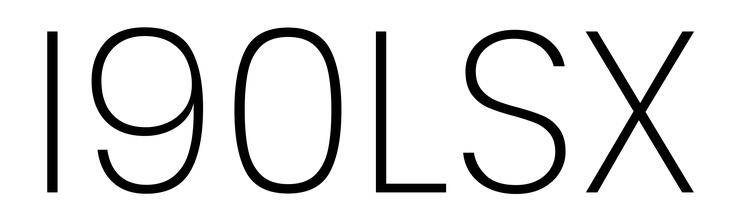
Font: Poppins-ExtraLight